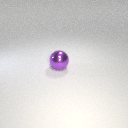
large purple metal sphere